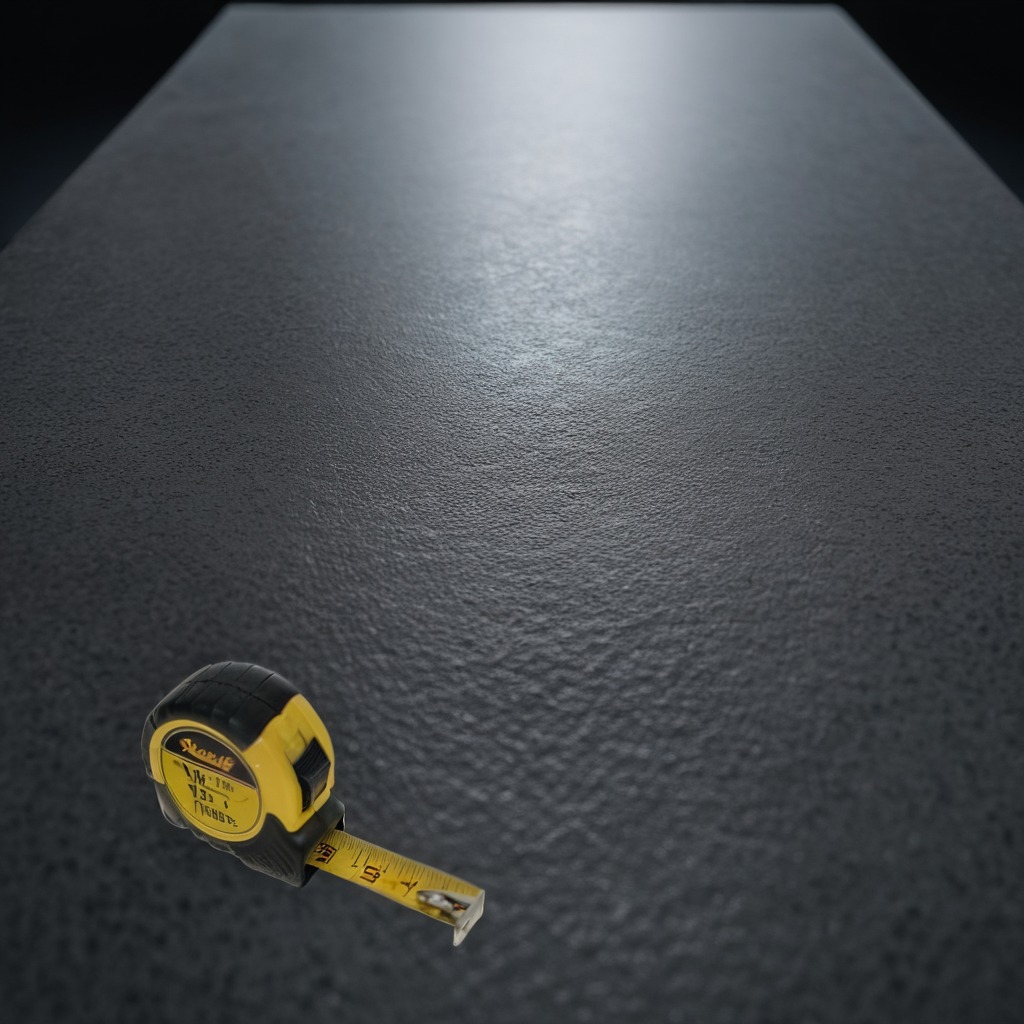
A measuring tape lies on the granite table in the workshop at night.